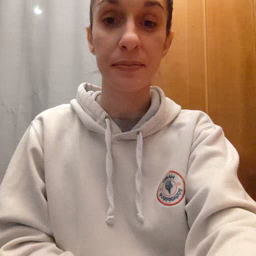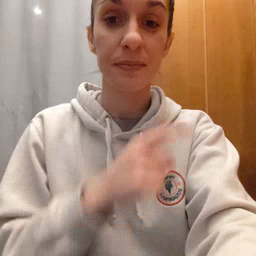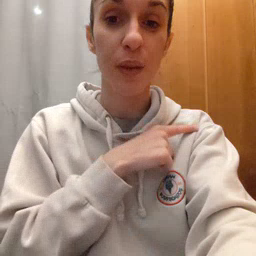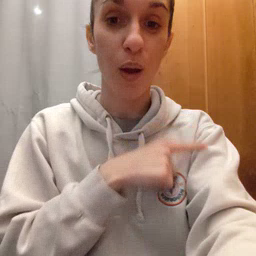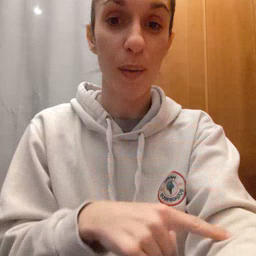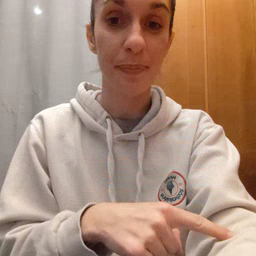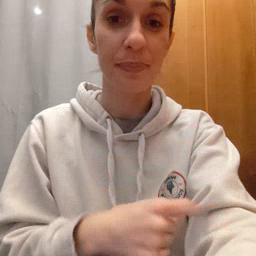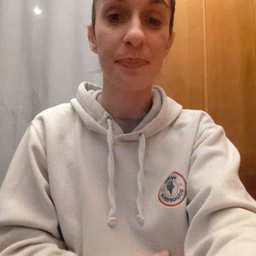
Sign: arm